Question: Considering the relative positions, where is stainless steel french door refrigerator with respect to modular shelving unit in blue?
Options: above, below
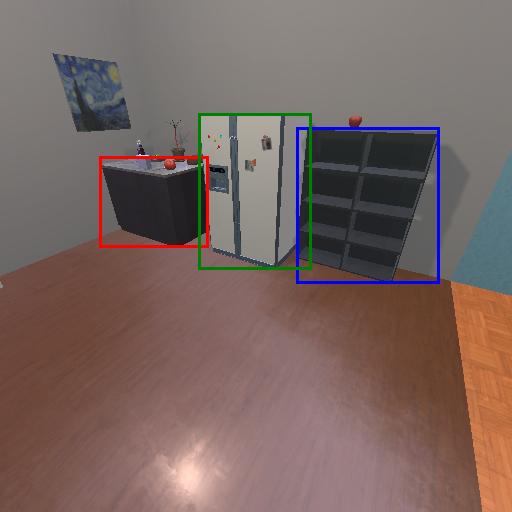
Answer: above